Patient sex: F
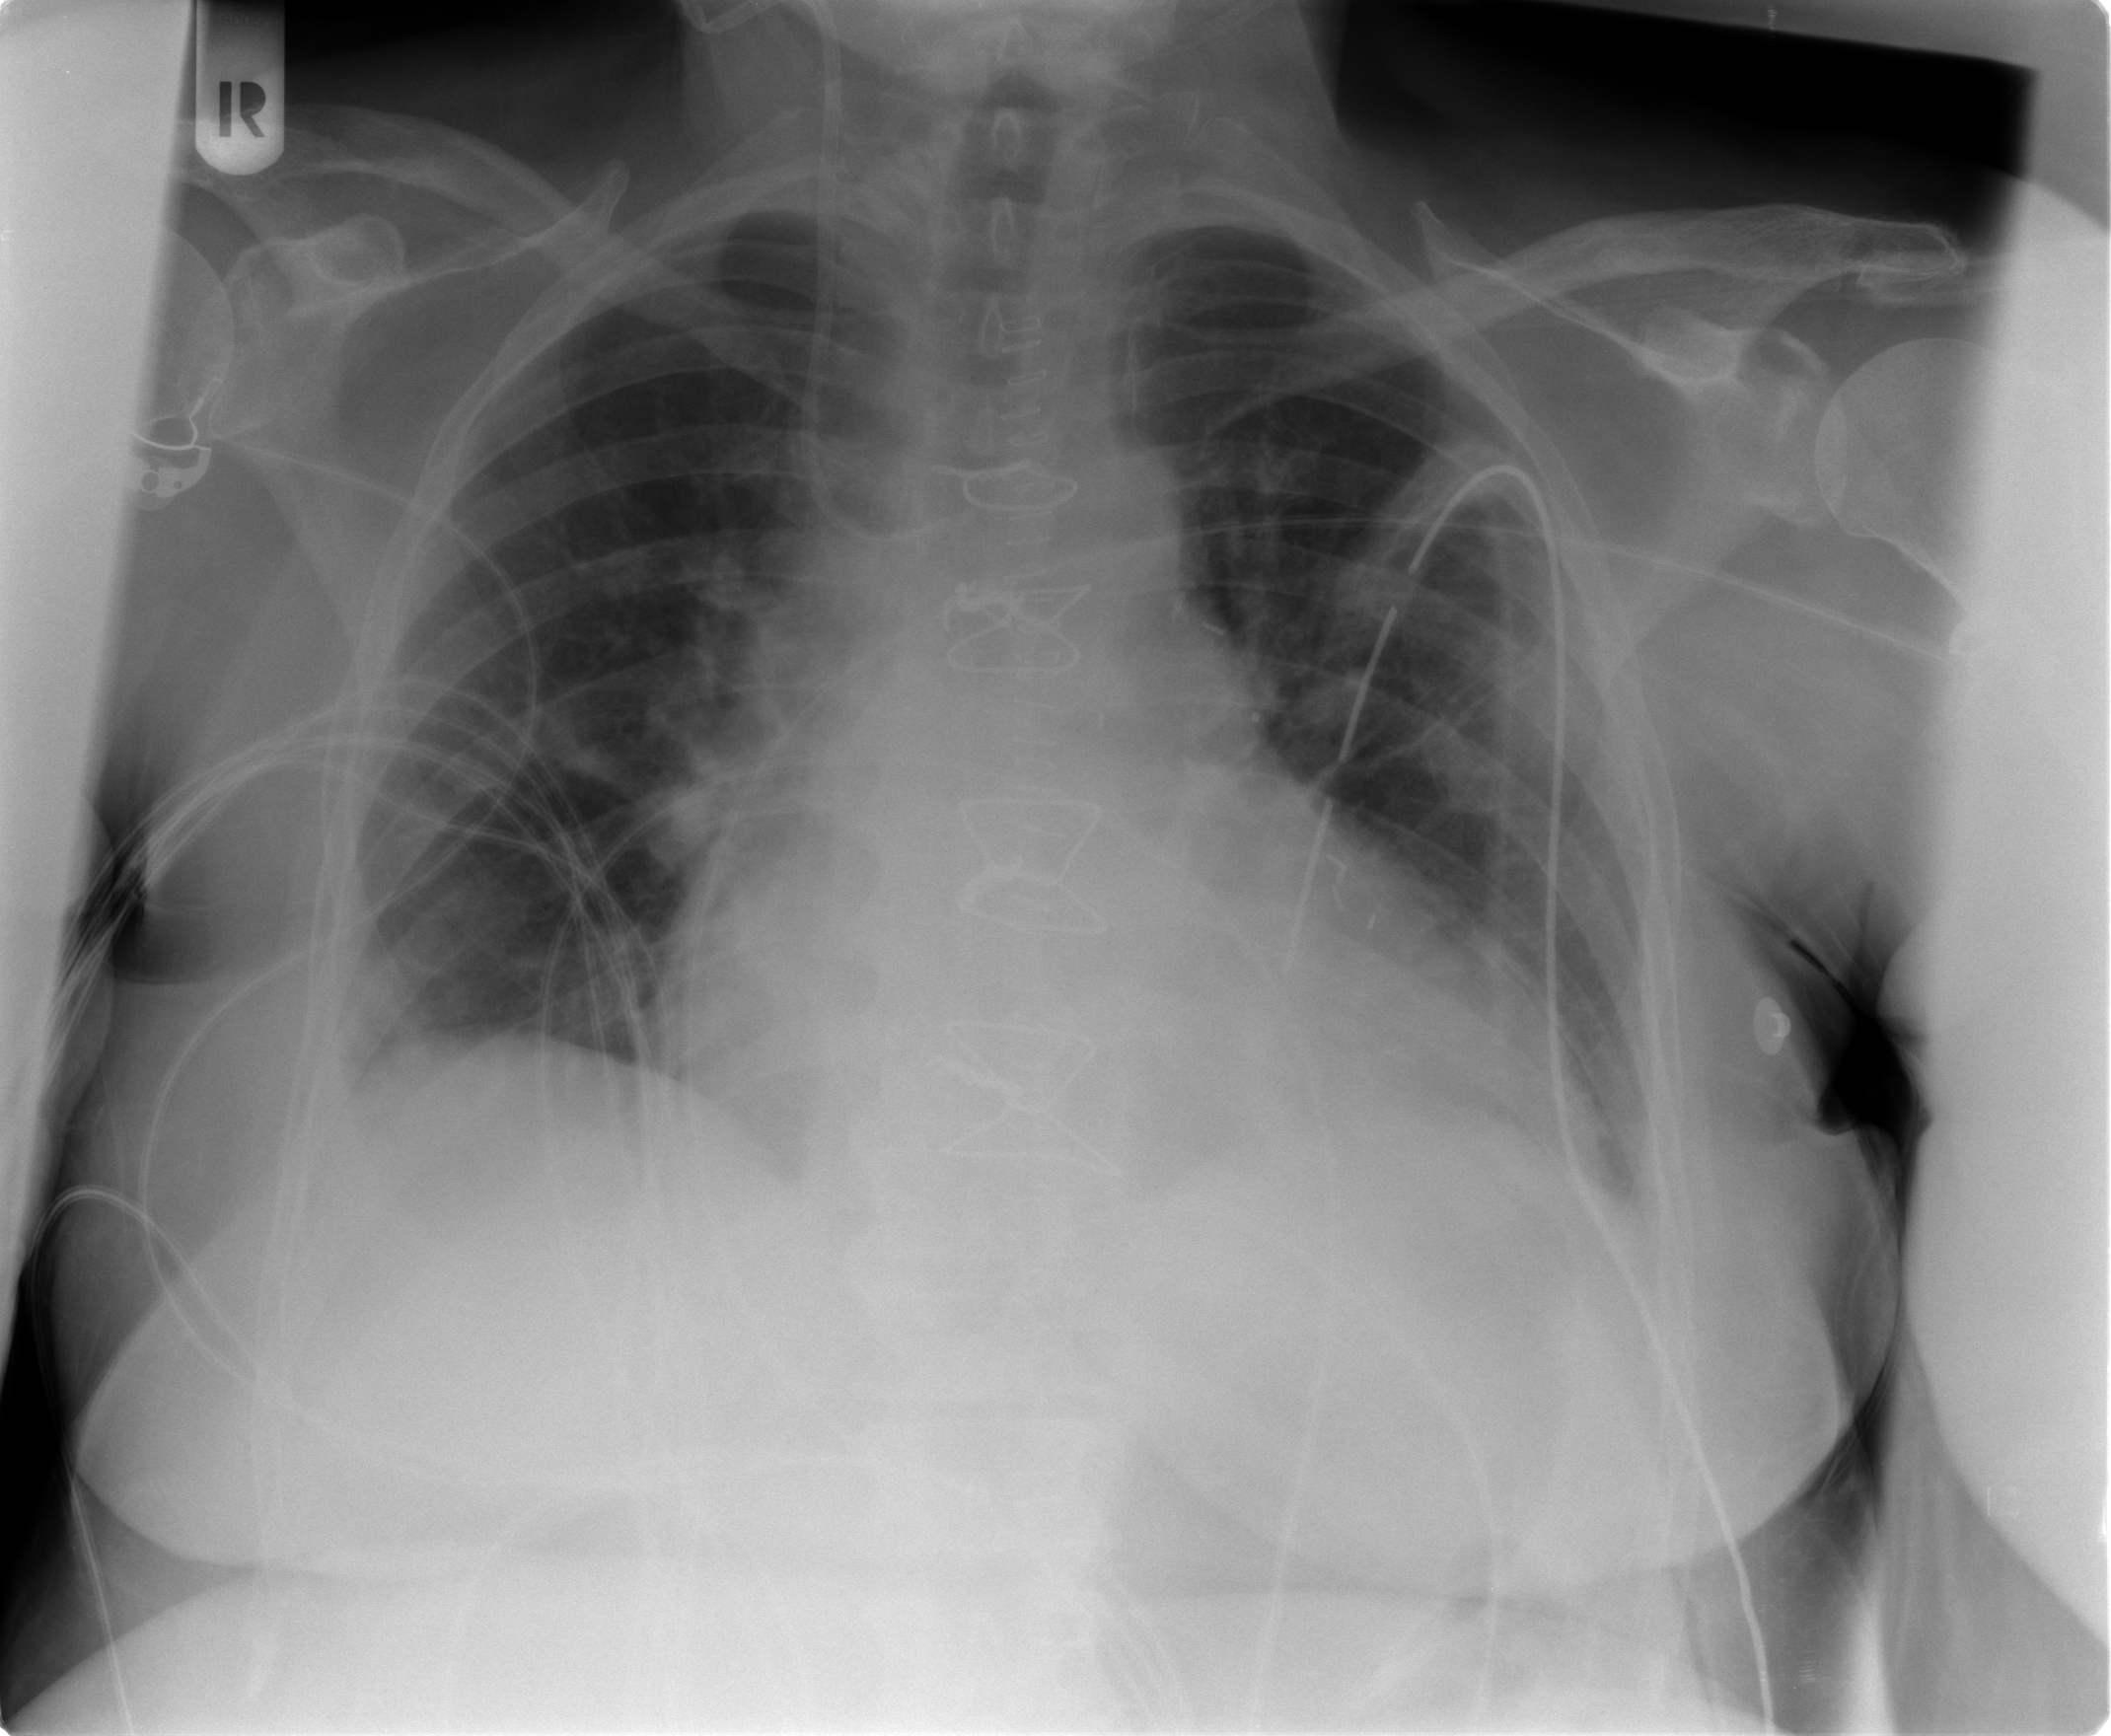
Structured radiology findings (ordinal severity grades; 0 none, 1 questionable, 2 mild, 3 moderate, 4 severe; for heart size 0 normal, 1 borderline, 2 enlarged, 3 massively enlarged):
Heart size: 2
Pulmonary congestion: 0
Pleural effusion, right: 0
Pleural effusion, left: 0
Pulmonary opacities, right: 0
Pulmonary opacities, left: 0
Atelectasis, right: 2
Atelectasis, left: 2